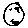
Label: moon